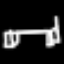
Label: bed